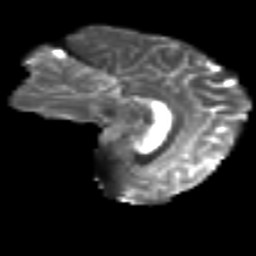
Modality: T2w
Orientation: sagittal
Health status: ill
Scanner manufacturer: philips
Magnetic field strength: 3 T
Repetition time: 9 s
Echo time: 0.127 s